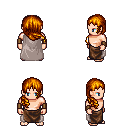
a pixel art fantasy rpg character, male body template, human, light skin, gray cape, robe skirt, dark blonde right-swept hairstyle, leather bracers, four views (front, back, left, right), 2x2 character sprite sheet, small pixel art, hard edges, no anti-aliasing